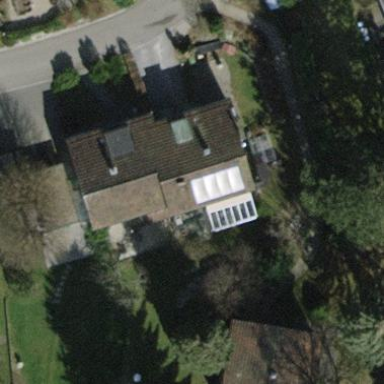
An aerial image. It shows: Building with pitched roof.